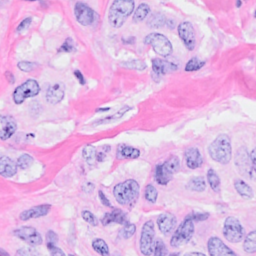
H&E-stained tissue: Breast